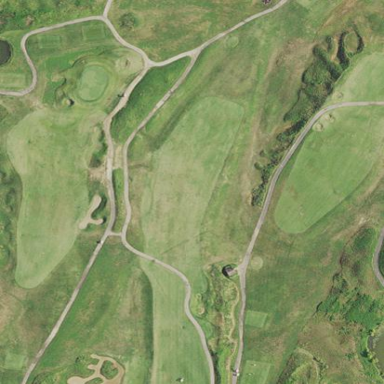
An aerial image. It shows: Area of rough grass used for golf.